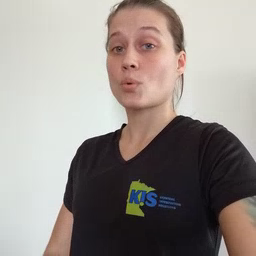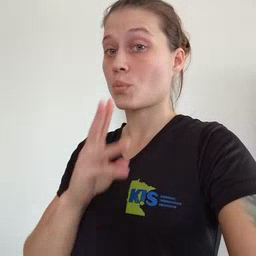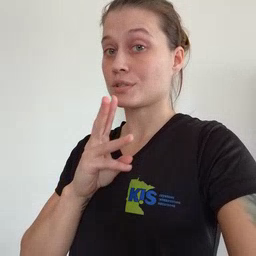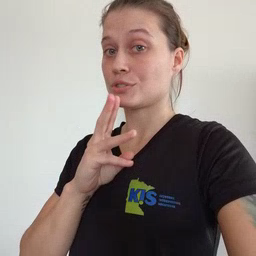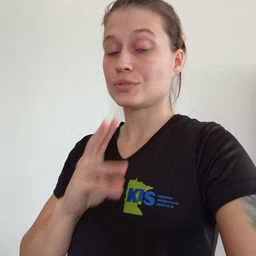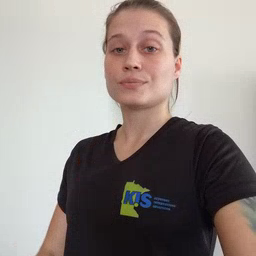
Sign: water